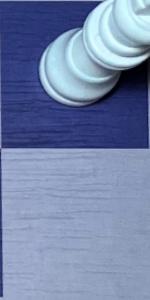
Label: Empty